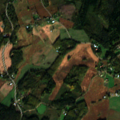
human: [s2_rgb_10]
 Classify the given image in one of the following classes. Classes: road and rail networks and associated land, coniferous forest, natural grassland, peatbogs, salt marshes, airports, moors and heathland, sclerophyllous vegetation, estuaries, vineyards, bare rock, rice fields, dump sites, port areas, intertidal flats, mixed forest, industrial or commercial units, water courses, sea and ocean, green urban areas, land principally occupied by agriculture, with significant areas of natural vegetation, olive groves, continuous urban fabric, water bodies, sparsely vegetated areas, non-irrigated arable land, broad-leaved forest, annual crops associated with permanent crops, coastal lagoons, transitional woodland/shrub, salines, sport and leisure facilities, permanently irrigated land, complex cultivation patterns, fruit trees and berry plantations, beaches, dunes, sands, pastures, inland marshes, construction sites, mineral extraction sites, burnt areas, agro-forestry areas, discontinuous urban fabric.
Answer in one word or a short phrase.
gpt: land principally occupied by agriculture, with significant areas of natural vegetation, coniferous forest, mixed forest